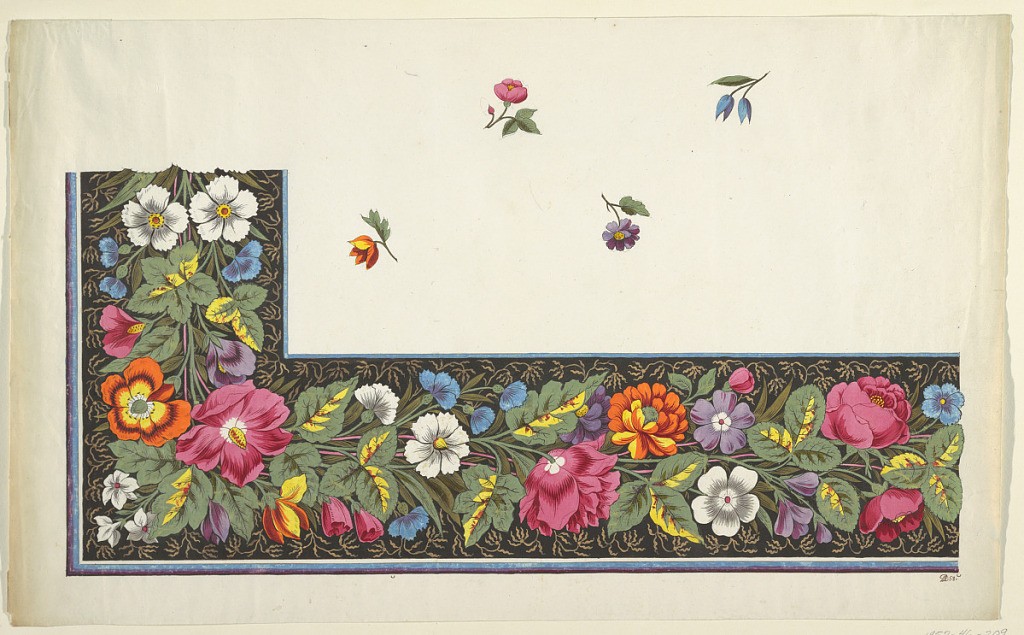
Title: Drawing
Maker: Louis-Albert DuBois, Swiss, 1752–1818
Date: ca. 1801
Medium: Gouache and graphite on laid paper
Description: Left corner border of flowers against black background patterned with curly-leafed tan vines, outer band of purple, blue and white, four single flowers in white upper field.